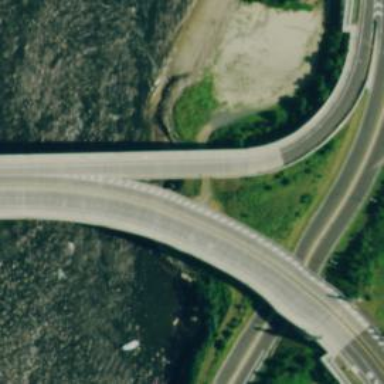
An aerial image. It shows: Bridge along trunk link highway.